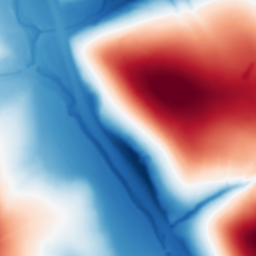
Category: multiscale
Decomposition family: dog
Decomposition parameters: sigma_low: 1
sigma_high: 100
Upsampling method: cubic_mitchell
Upsampling parameters: scale: 8
Upsampling scale: 8